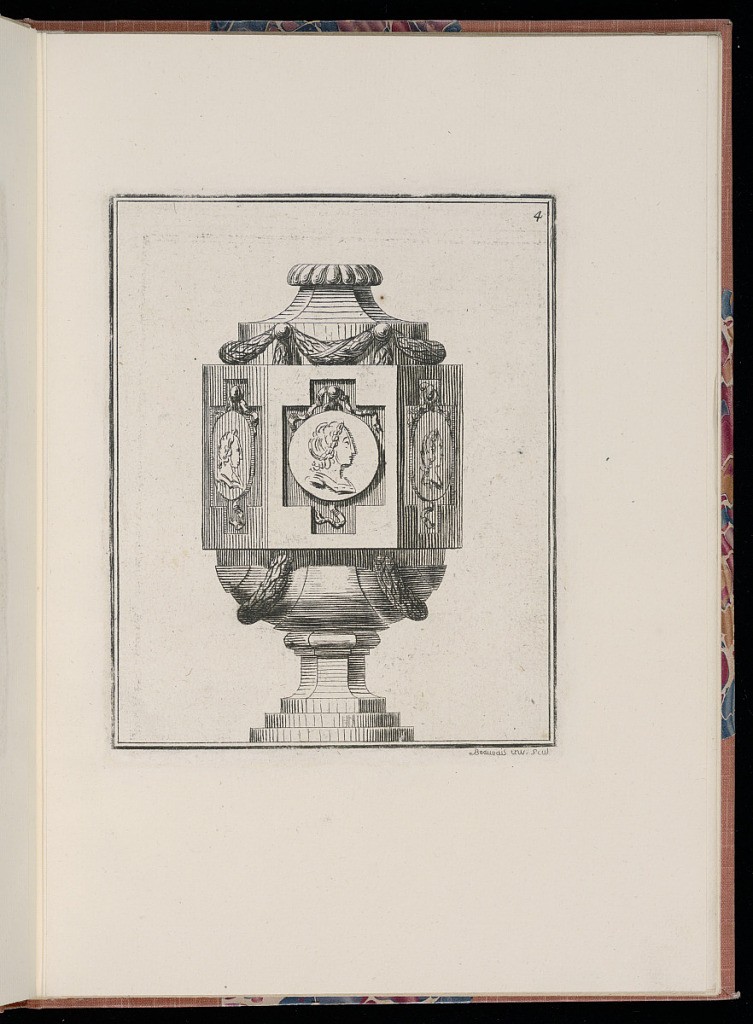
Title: Ornamental Vase Design
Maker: Jacques-Philippe de Beauvais, French, 1739 – 1781
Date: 1760-1764
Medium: Etching on laid paper
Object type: Print
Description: Oval vase with narrow mouth. The vase has hexagonal planes around the belly. Each plane features a round medallion with a profile portrait bust, set into a carved-out cross-shape niche. The vase is ornamented with drapery and garland above and below the planes. The vase is elevated on a stepped plinth, and the plate is signed and numbered.